Aerial crown-view tile of a tropical tree (Barro Colorado Island, Panama), acquired 20241112:
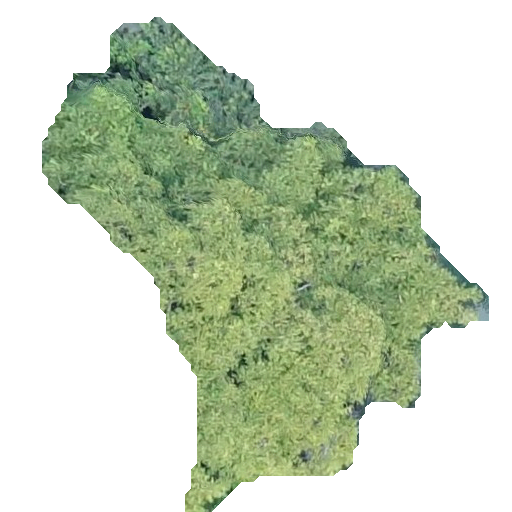
Species: Spondias mombin
GBIF accepted scientific name: Spondias mombin
Crown area: 169.99 m²